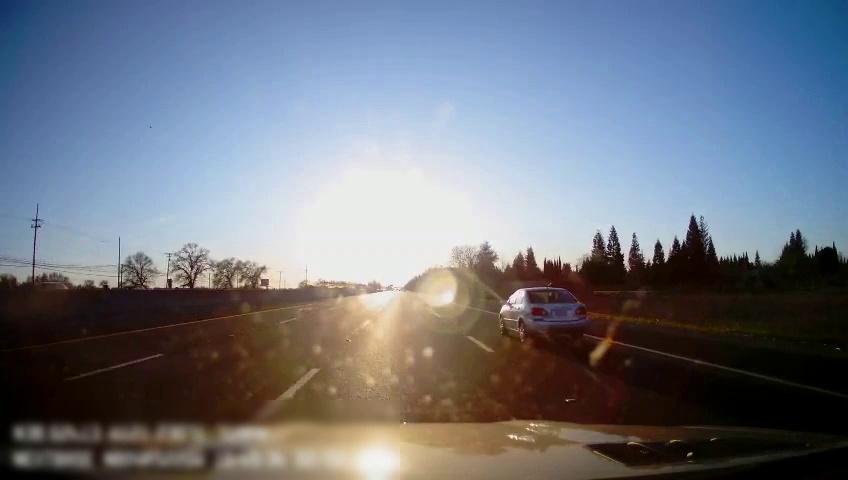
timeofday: Day
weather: Sunny
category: Drivable Space
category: Vehicles | Car
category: Vehicles | SUV
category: Lanes | Alternate Lane
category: Lanes | Alternate Lane
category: Lanes | Current Lane
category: Lanes | Current Lane
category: Lanes | Alternate Lane